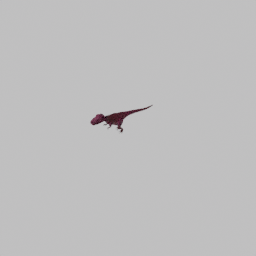
Label: animals